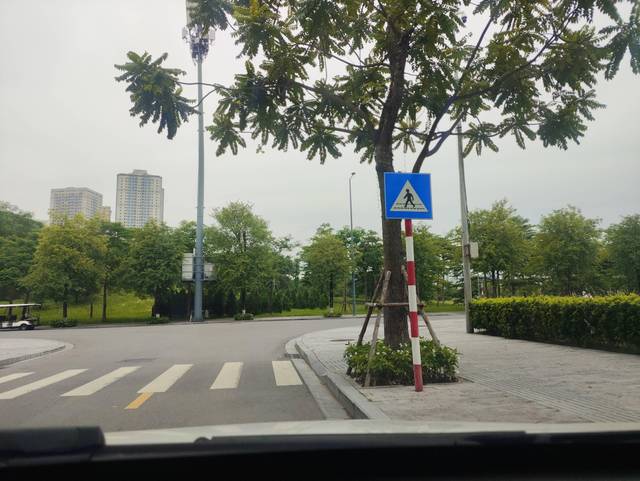
Region: Vietnam
Coordinates: 20.975, 105.814